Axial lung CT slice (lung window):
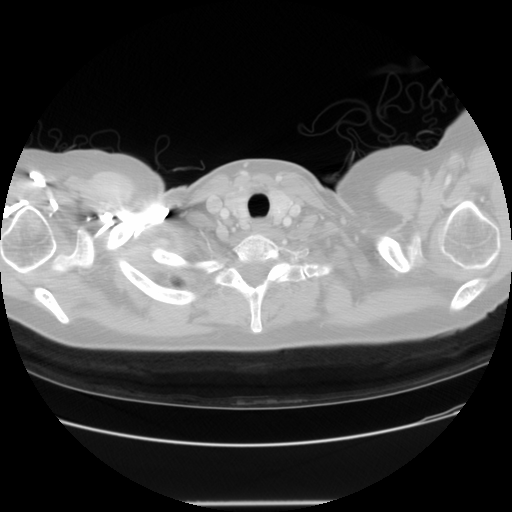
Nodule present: no